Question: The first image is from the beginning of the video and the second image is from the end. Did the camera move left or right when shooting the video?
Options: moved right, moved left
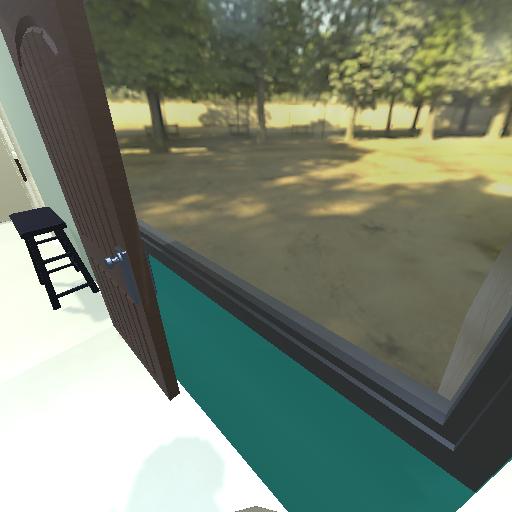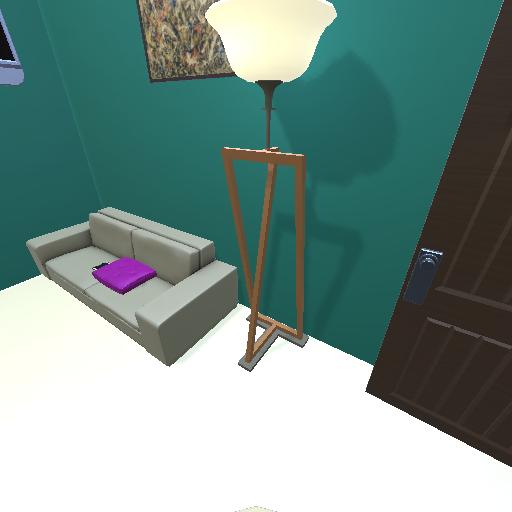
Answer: moved right